Field crop: maize
Growth stage: 2
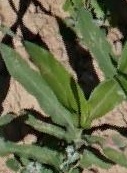
Species: maize